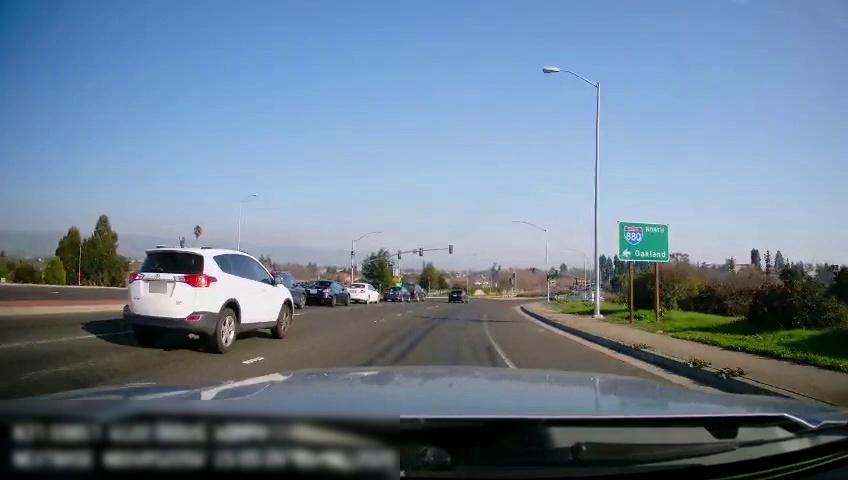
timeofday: Day
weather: Sunny
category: Drivable Space
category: Drivable Space
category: Vehicles | SUV
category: Vehicles | Car
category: Vehicles | Car
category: Vehicles | Car
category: Vehicles | SUV
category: Vehicles | SUV
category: Vehicles | Car
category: Lanes | Alternate Lane
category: Lanes | Current Lane
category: Lanes | Current Lane
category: Lanes | Opposite Lane
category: Traffic | Signs